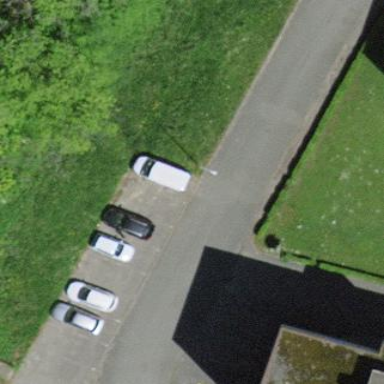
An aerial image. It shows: Street side parking area.